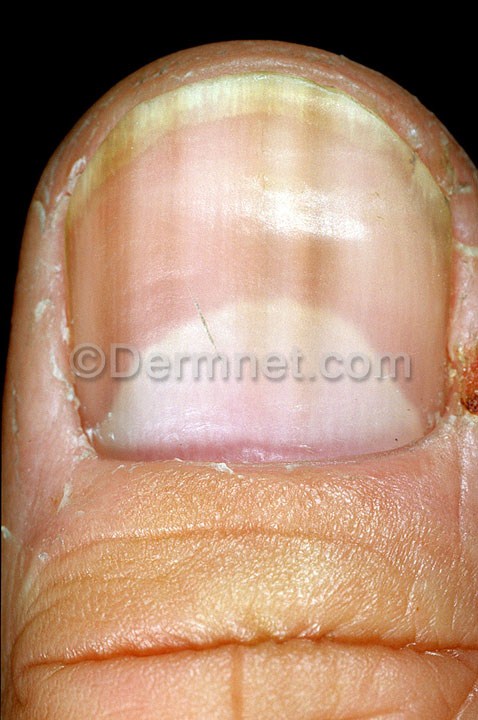
Disease: Nail Fungus and other Nail Disease